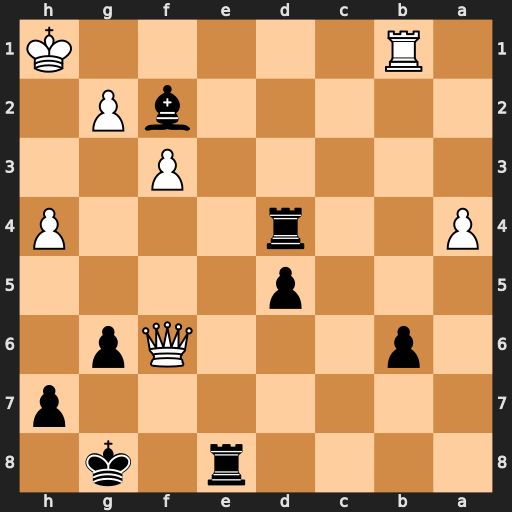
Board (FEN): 4r1k1/7p/1p3Qp1/3p4/P2r3P/5P2/5bP1/1R5K
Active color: b
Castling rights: -
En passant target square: -
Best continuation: Rxh4+ Qxh4 Bxh4